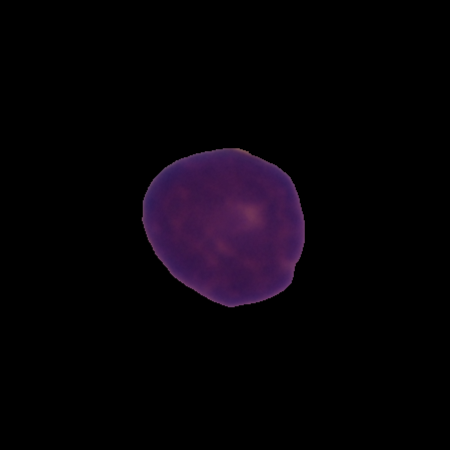
Label: healthy